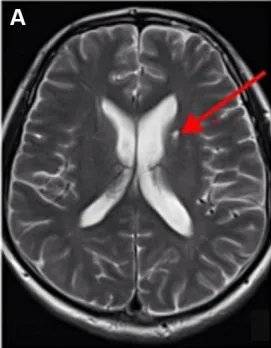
The patient underwent Brain MRI on 2023/3/6 (A) There were abnormal signals in the left basal ganglia, considering softening foci. There were still abnormal signals in the left basal ganglia, considering softening foci, but the extent of the lesion was reduced compared with.
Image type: radiology (mri)